Question: The snippet of code is supposed to crop an image, however the size of the crop is correct, but the crop starts at the top left corner. These images illustrate the problem more clearly .
The co-ordinates are approximately:x=68, y=28, width=176, height=174. Below is the cropping code.
'''
/// <summary>
/// Handles the Click event of the UploadButton control.
/// </summary>
/// <param name="sender">The source of the event.</param>
/// <param name="e">The <see cref="System.EventArgs"/> instance containing the event data.</param>
/// <remarks></remarks>
protected void UploadButton_Click(object sender, EventArgs e)
{
String path = HttpContext.Current.Request.PhysicalApplicationPath + "images\";
Boolean FileOK = false;
Boolean FileSaved = false;
if (Upload.HasFile)
{
Session["WorkingImage"] = Upload.FileName;
String FileExtension = Path.GetExtension(Session["WorkingImage"].ToString()).ToLower();
String[] allowedExtensions = { ".png", ".jpeg", ".jpg", ".gif" };
for (int i = 0; i < allowedExtensions.Length; i++)
{
if (FileExtension == allowedExtensions[i])
{
FileOK = true;
}
}
}
if (FileOK)
{
try
{
Upload.PostedFile.SaveAs(path + Session["WorkingImage"]);
FileSaved = true;
}
catch (Exception ex)
{
ErrorLabel.Text = "File could not be uploaded." + ex.Message;
ErrorLabel.Visible = true;
FileSaved = false;
}
}
else
{
ErrorLabel.Text = "Cannot accept files of this type.";
ErrorLabel.Visible = true;
}
if (FileSaved)
{
UploadPanel.Visible = false;
CropPanel.Visible = true;
CropImage.ImageUrl = "~/Images/" + Session["WorkingImage"];
}
}
/// <summary>
/// Handles the Click event of the CropButton control.
/// </summary>
/// <param name="sender">The source of the event.</param>
/// <param name="e">The <see cref="System.EventArgs"/> instance containing the event data.</param>
/// <remarks></remarks>
protected void CropButton_Click(object sender, EventArgs e)
{
String path = HttpContext.Current.Request.PhysicalApplicationPath + "Images\";
string ImageName = Session["WorkingImage"].ToString();
int w = Convert.ToInt32(Convert.ToDouble(W.Value));
int h = Convert.ToInt32(Convert.ToDouble(H.Value));
int x = Convert.ToInt32(Convert.ToDouble(X.Value));
int y = Convert.ToInt32(Convert.ToDouble(Y.Value));
byte[] CropImage = Crop(path + ImageName, w, h, x, y);
using (MemoryStream ms = new MemoryStream(CropImage, 0, CropImage.Length))
{
ms.Write(CropImage, 0, CropImage.Length);
using (Image CroppedImage = Image.FromStream(ms, true))
{
string SaveTo = path + "crop" + ImageName;
CroppedImage.Save(SaveTo, CroppedImage.RawFormat);
CropPanel.Visible = false;
CroppedPanel.Visible = true;
this.CroppedImage.ImageUrl = "~/Images/crop" + ImageName;
}
}
}
#endregion
#region Methods
/// <summary>
/// Crops the specified image.
/// </summary>
/// <param name="image">The image.</param>
/// <param name="width">The width.</param>
/// <param name="height">The height.</param>
/// <param name="x">The x value.</param>
/// <param name="y">The y value.</param>
/// <returns></returns>
/// <remarks></remarks>
private static byte[] Crop(string image, int width, int height, int x, int y)
{
try
{
using (Image OriginalImage = Image.FromFile(image))
{
using (Bitmap bmp = new Bitmap(width, height))
{
//bmp.SetResolution(OriginalImage.HorizontalResolution, OriginalImage.VerticalResolution);
using (Graphics Graphic = Graphics.FromImage(bmp))
{
Graphic.SmoothingMode = SmoothingMode.AntiAlias;
Graphic.InterpolationMode = InterpolationMode.HighQualityBicubic;
Graphic.PixelOffsetMode = PixelOffsetMode.HighQuality;
//Graphic.DrawImage(OriginalImage, new Rectangle(0, 0, width, height), x, -y, width, height,GraphicsUnit.Pixel);
Graphic.DrawImage(OriginalImage, new Rectangle(0, 0, width, height), x, y, width, height, GraphicsUnit.Pixel);
MemoryStream ms = new MemoryStream();
bmp.Save(ms, OriginalImage.RawFormat);
return ms.GetBuffer();
}
}
}
}
catch (Exception e)
{
throw e;
}
}
'''
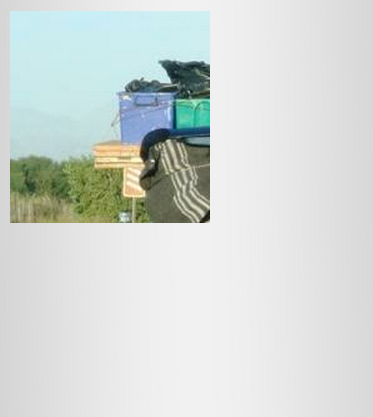
Answer: The crop doesn't look like it is starting at the top left corner, just near the top left corner. What it looks like to me is that the 'x' and 'y' coordinates are wrong. I recommend manually inserting your own 'x' and 'y' values until you get the image that you want, and then figuring out why the 'x' and 'y' values differ from what you expect.
I compared it to some cropping code that I have (and that I know works), and I don't see any issues with your actual 'Crop' method.